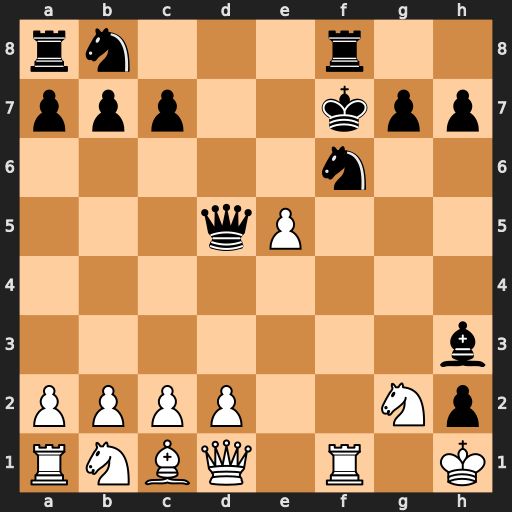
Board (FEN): rn3r2/ppp2kpp/5n2/3qP3/8/7b/PPPP2Np/RNBQ1R1K
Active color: w
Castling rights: -
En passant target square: -
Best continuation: Qh5+ Kg8 Qxh3